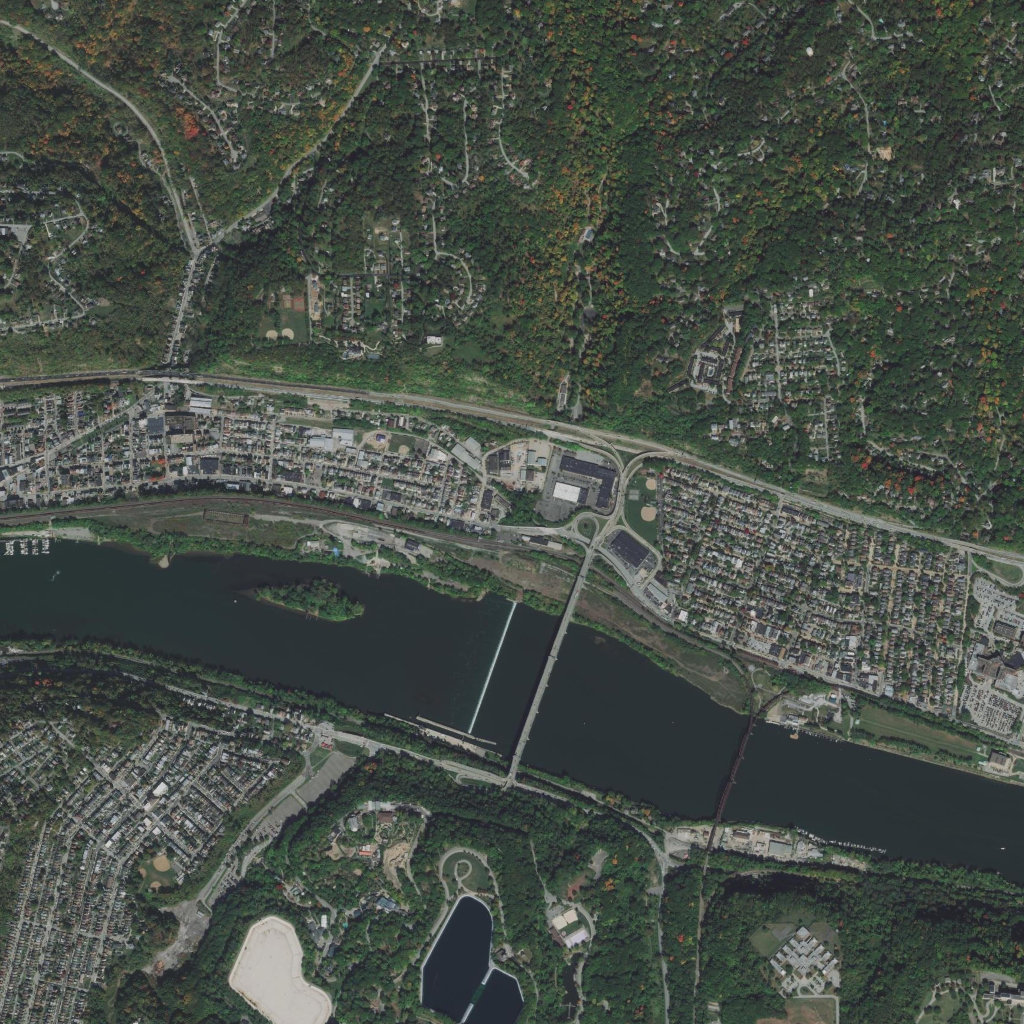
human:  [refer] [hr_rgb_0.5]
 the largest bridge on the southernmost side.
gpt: <box>[[49, 54, 58, 76, 0]]</box>

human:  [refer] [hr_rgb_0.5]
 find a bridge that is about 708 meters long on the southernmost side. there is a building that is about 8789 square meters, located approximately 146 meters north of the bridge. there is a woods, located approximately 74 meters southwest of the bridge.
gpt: <box>[[49, 54, 58, 76, 0]]</box>